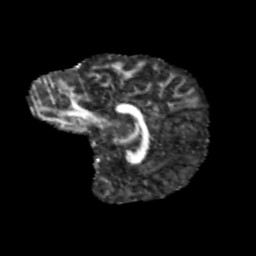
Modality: FA
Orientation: sagittal
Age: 10
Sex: male
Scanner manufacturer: siemens
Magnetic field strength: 3 T
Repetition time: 3.8 s
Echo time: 0.07 s